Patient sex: M
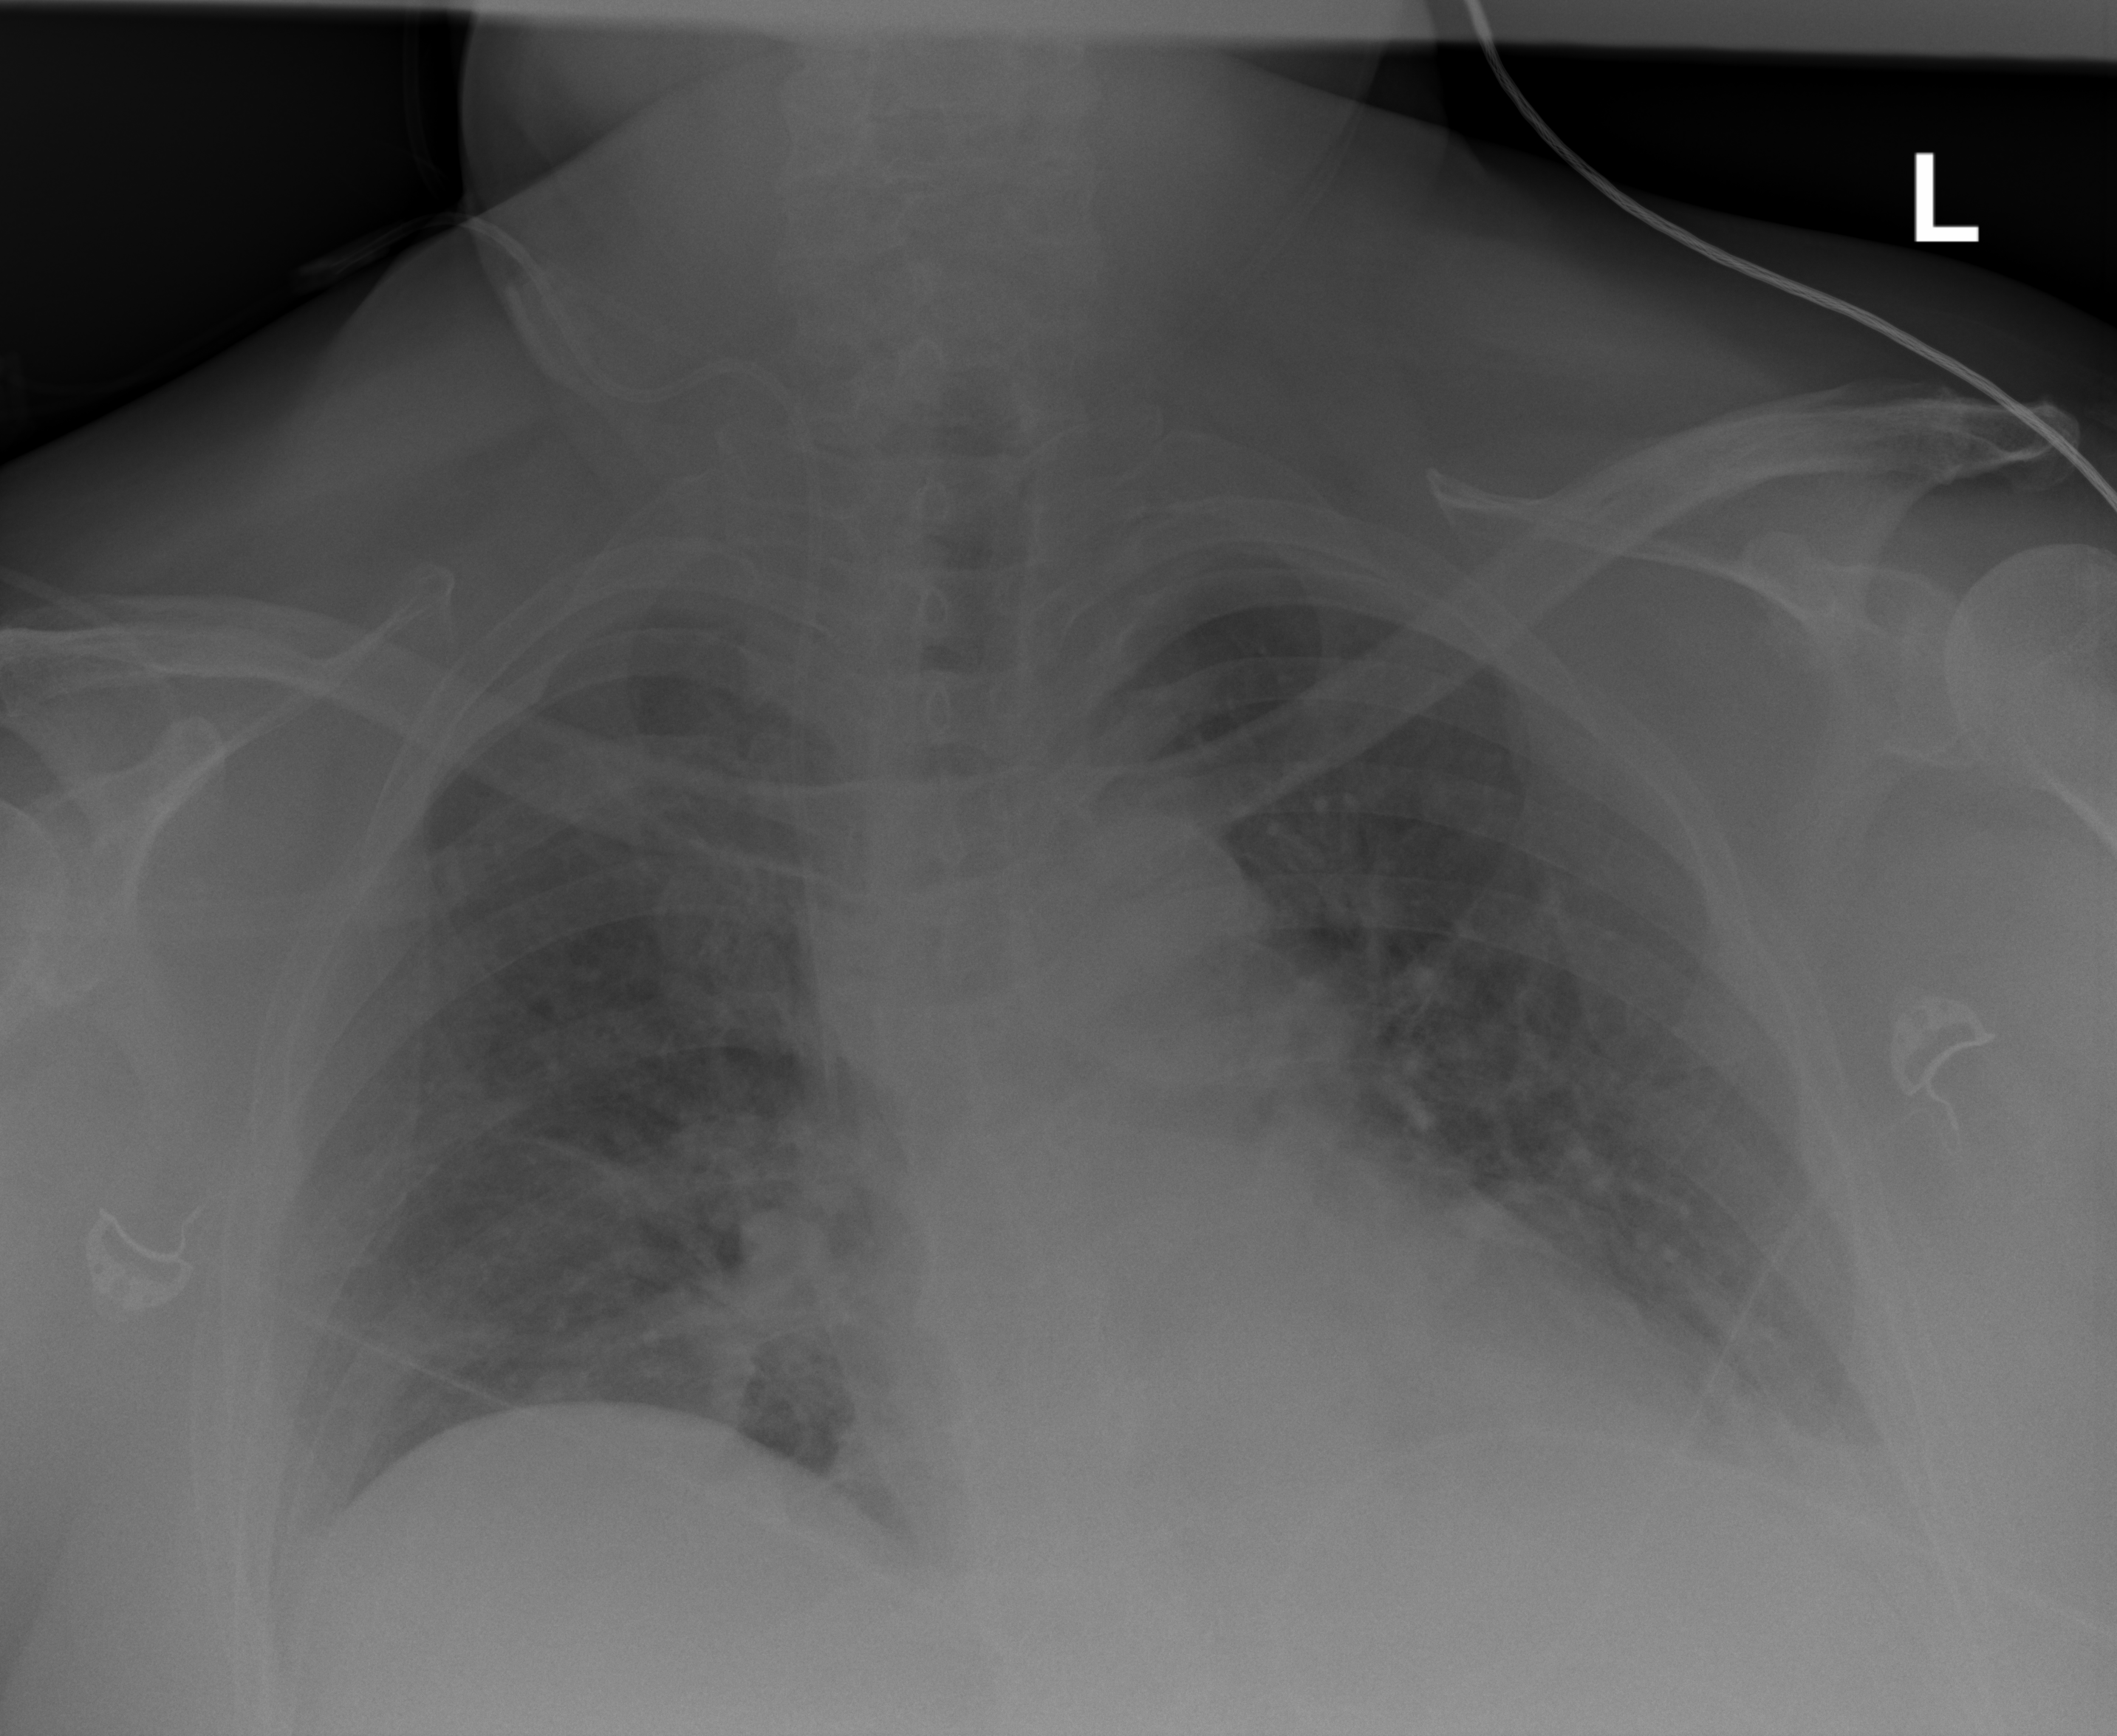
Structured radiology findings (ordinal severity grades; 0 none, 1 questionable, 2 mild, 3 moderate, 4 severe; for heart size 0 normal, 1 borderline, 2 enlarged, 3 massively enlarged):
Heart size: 0
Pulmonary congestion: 0
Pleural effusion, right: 0
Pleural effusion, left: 0
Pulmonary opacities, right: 0
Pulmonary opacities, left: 0
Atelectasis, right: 2
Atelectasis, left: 2